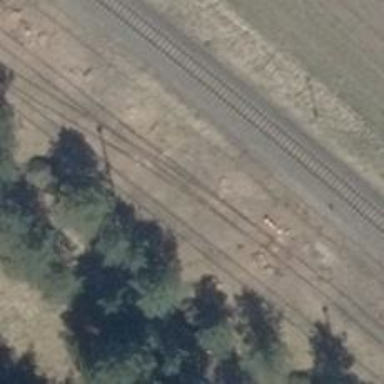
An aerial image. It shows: Abandoned railway.